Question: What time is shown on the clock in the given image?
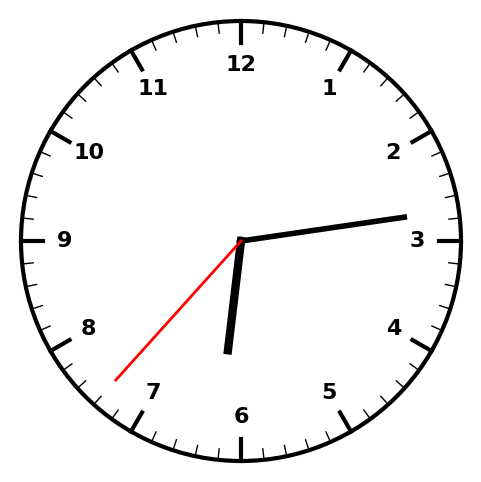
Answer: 06:13:37